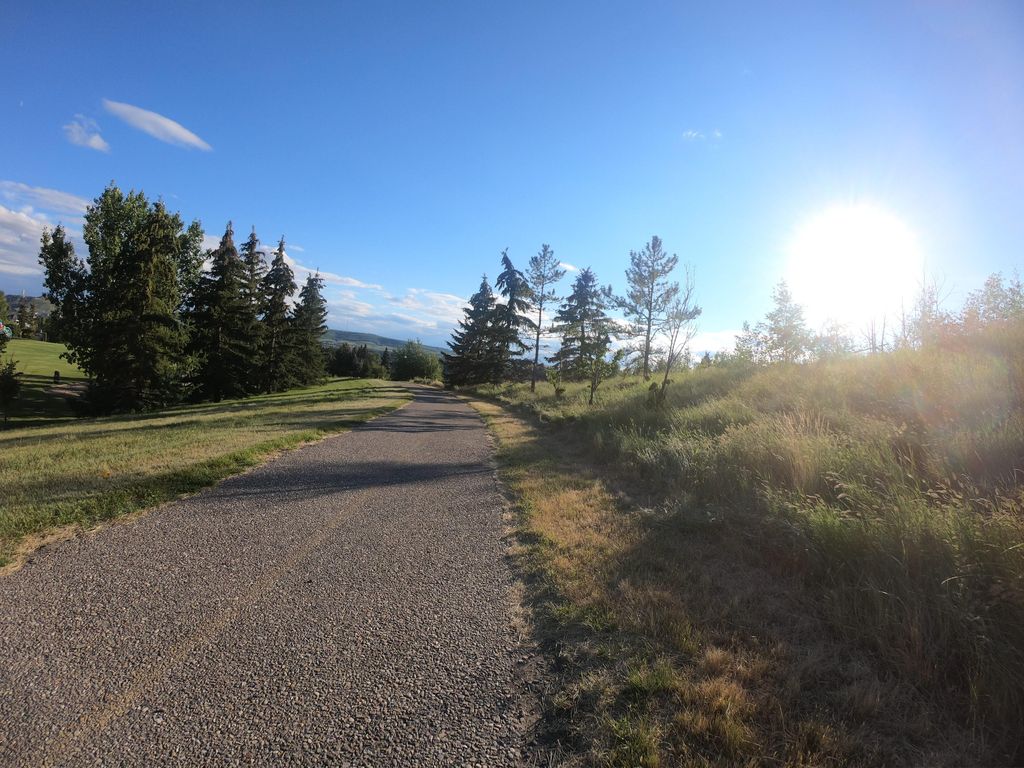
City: calgary